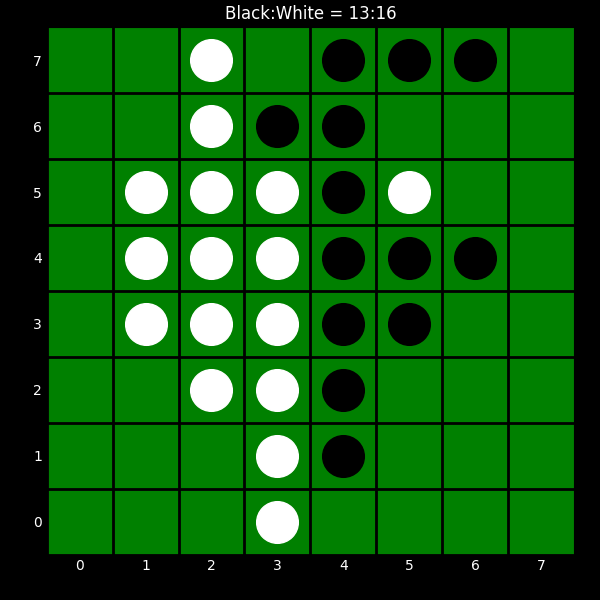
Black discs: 13
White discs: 16